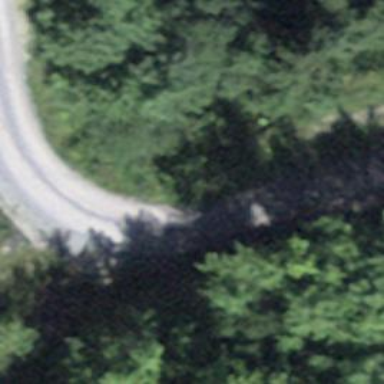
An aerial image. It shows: Culvert tunnel.